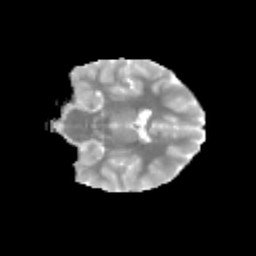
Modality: MD
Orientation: coronal
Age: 11
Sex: female
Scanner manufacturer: siemens
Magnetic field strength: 3 T
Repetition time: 3.8 s
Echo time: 0.07 s